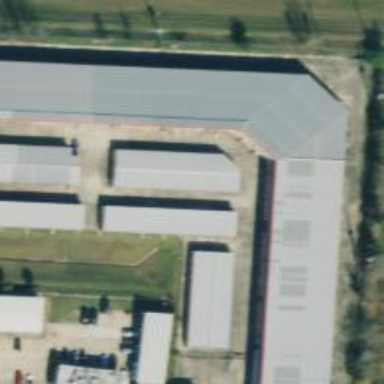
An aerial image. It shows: Building used for storage rental.